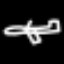
Label: airplane